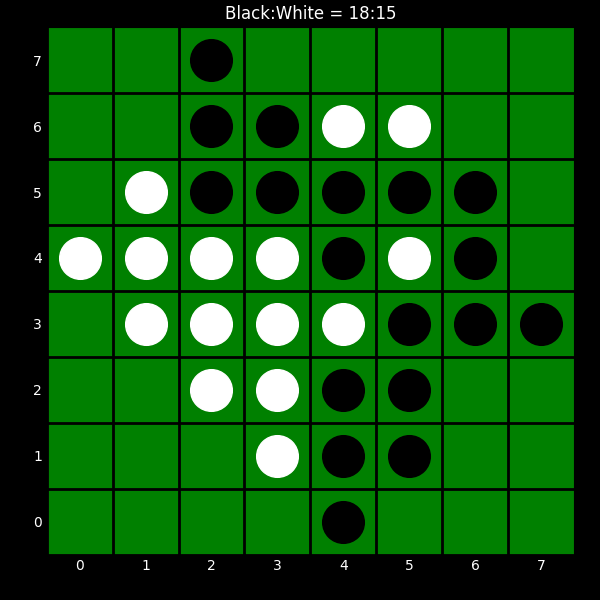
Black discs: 18
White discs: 15